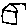
Label: house